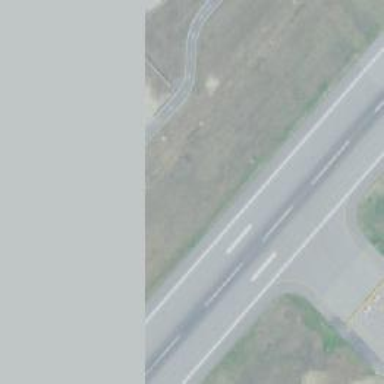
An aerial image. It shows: Image of taxiway at airport.